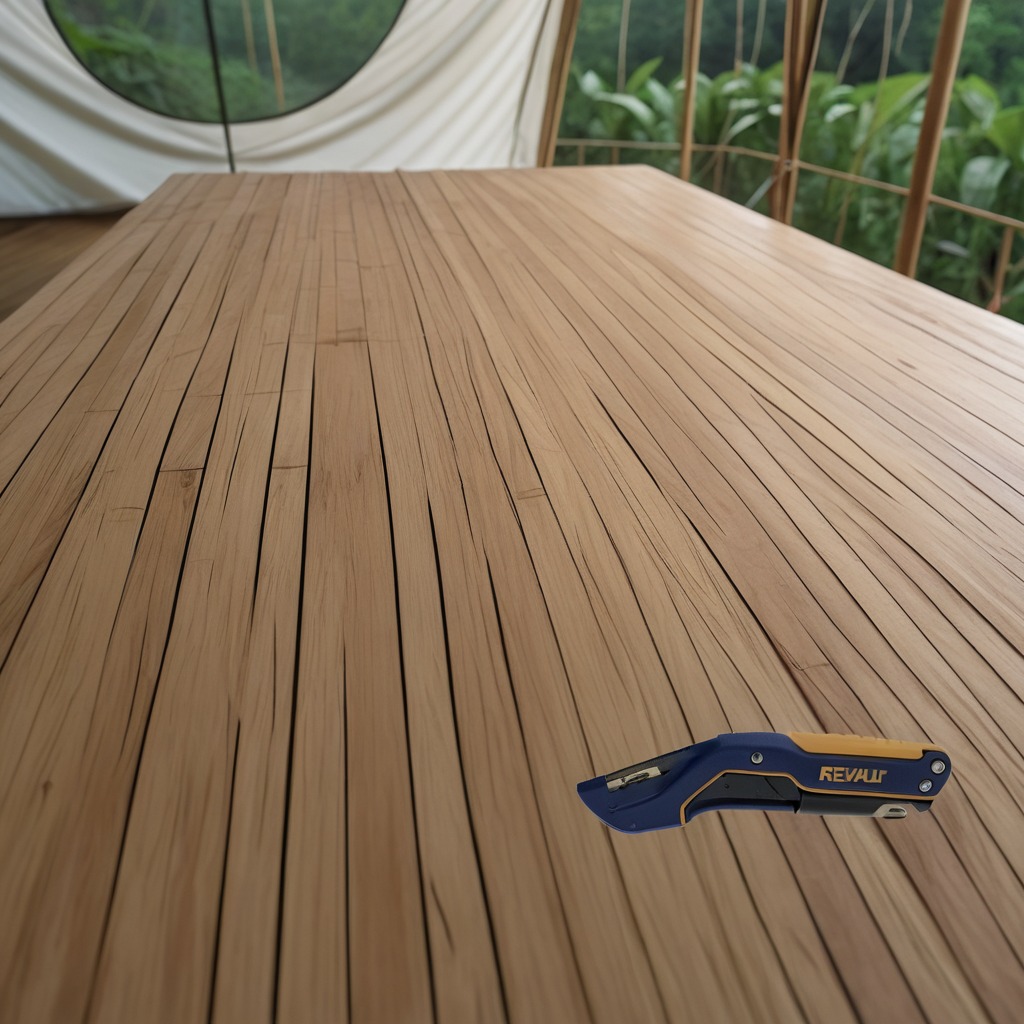
A utility knife lies on a wooden table inside a jungle field workshop tent.